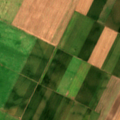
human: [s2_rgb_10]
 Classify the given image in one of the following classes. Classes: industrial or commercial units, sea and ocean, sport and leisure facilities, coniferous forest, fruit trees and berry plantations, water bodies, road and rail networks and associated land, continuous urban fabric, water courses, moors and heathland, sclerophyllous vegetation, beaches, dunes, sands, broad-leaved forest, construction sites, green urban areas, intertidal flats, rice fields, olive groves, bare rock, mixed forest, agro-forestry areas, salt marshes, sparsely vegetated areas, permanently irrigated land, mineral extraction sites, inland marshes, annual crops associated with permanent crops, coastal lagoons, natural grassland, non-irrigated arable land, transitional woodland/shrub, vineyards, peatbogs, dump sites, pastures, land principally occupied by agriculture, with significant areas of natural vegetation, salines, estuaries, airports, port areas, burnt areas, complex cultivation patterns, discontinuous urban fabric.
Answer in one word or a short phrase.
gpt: non-irrigated arable land